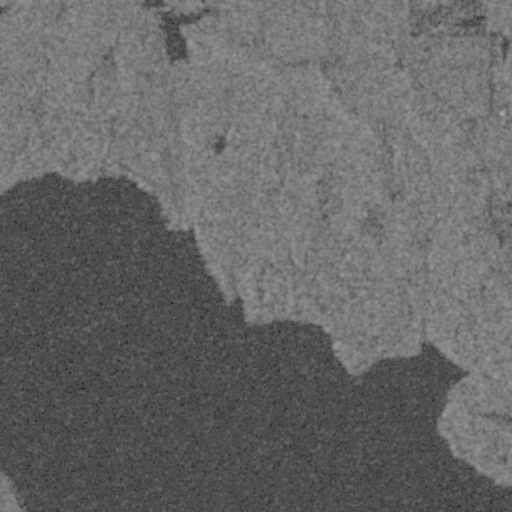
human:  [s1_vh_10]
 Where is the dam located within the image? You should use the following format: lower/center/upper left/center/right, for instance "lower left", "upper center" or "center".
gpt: The dam is located in the upper left of the image.
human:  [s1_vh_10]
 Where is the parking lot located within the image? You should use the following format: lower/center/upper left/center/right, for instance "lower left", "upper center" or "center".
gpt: There is no parking lot in the image.

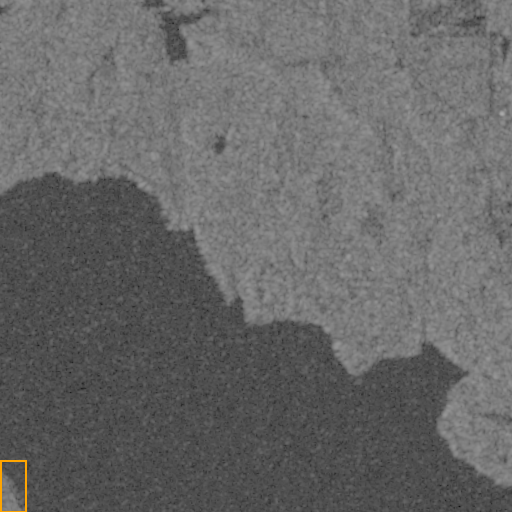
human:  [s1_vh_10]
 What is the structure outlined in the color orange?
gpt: The structure outlined in orange is a park.
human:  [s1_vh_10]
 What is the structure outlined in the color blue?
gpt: There is no blue outline.